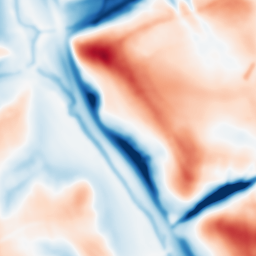
Category: multiscale
Decomposition family: dog
Decomposition parameters: sigma_low: 2
sigma_high: 20
Upsampling method: bicubic
Upsampling parameters: scale: 2
Upsampling scale: 2